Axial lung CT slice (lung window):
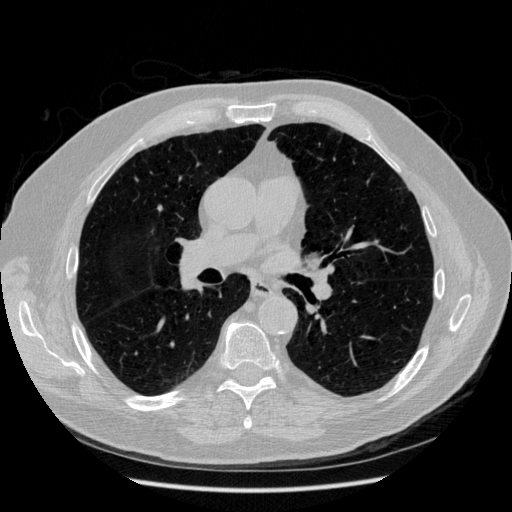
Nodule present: no